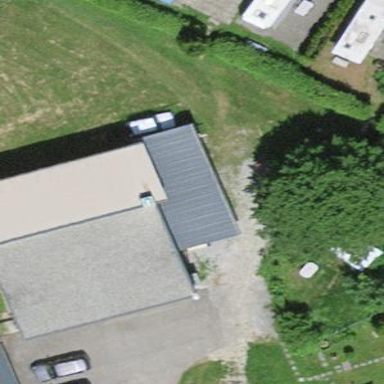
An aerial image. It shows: View of roof of building.